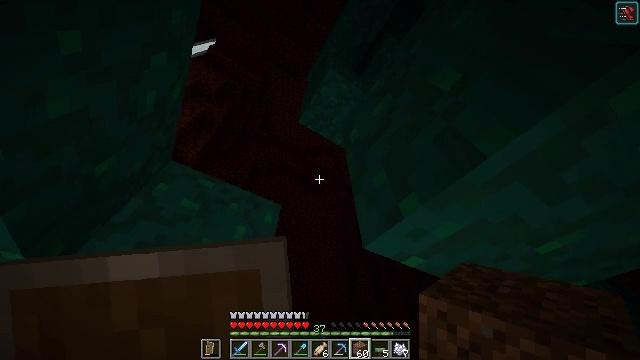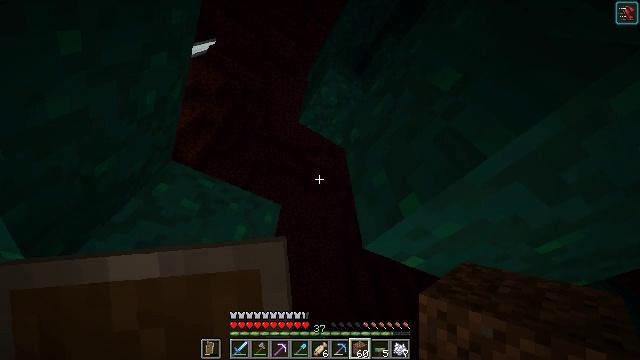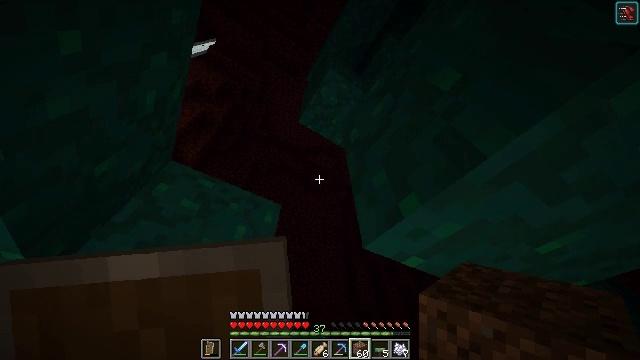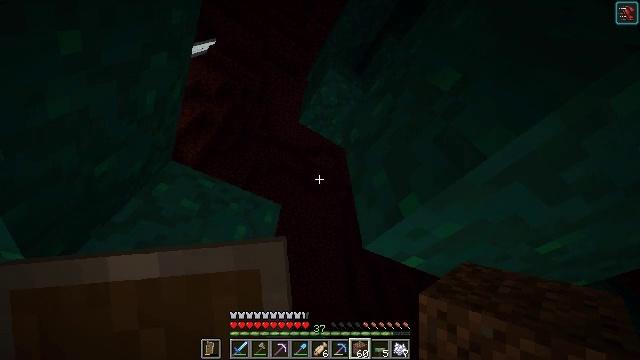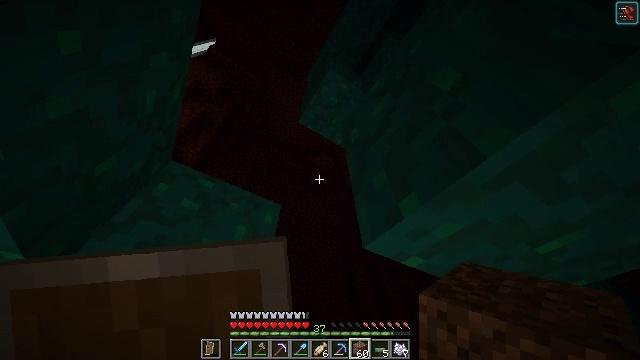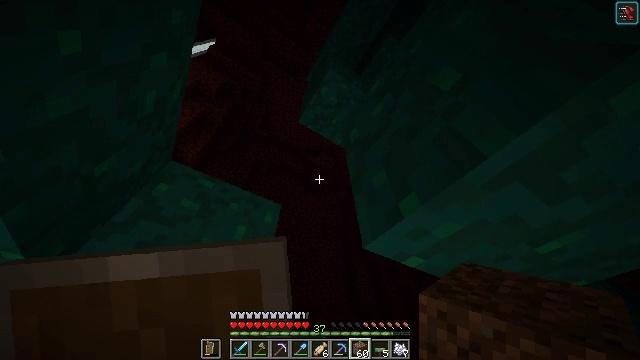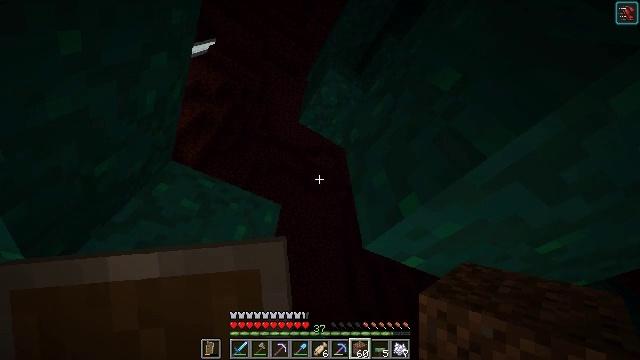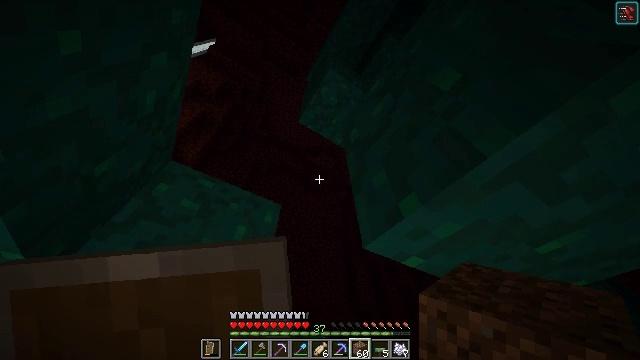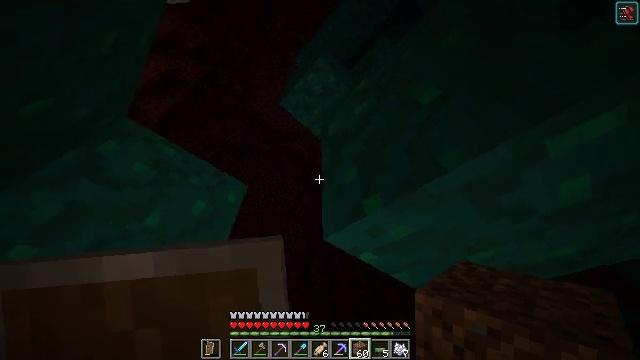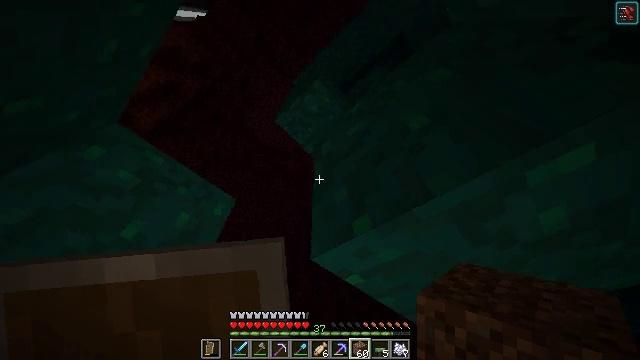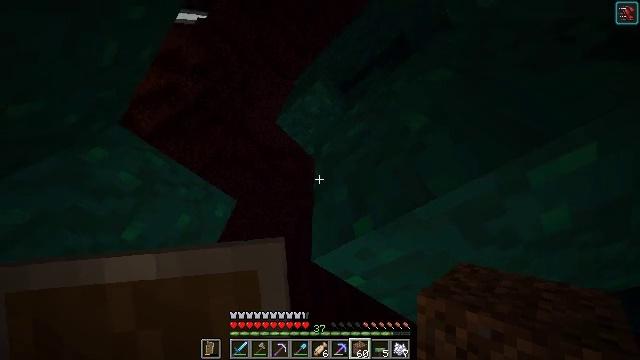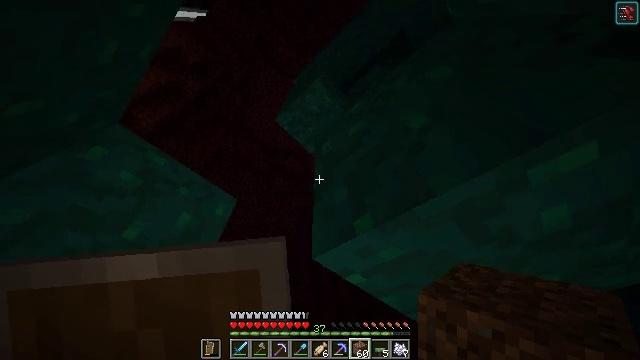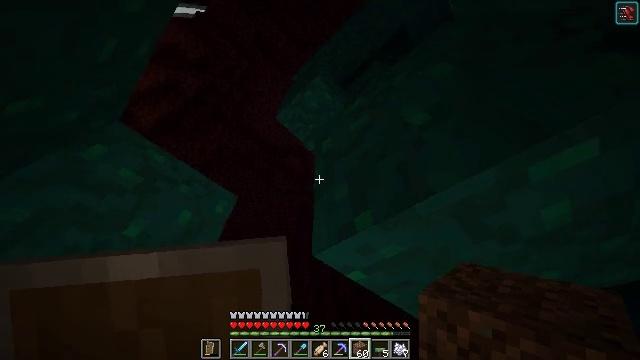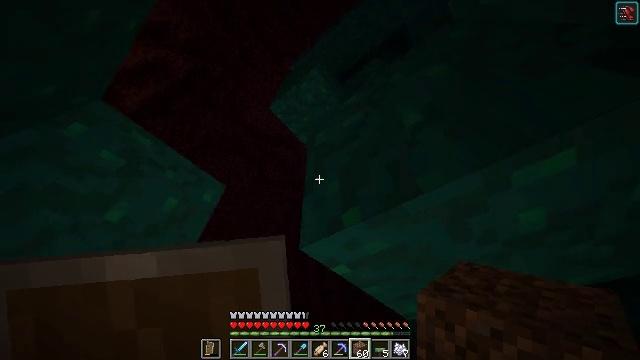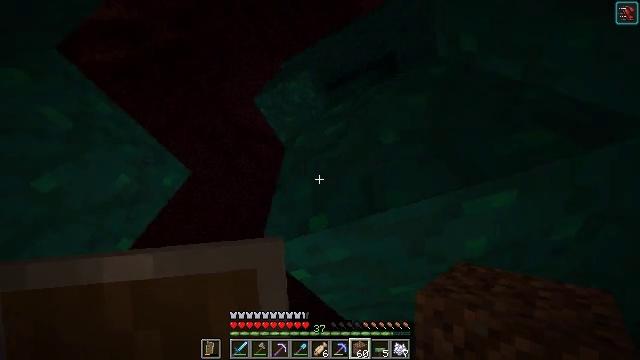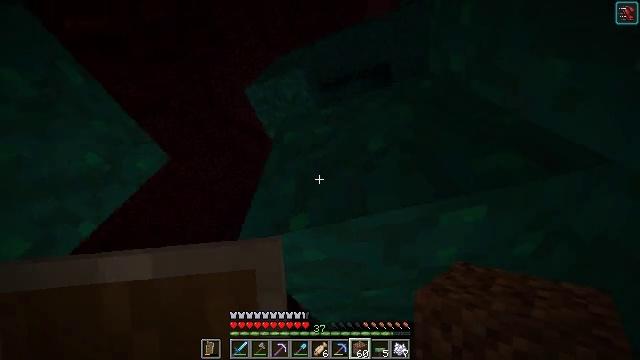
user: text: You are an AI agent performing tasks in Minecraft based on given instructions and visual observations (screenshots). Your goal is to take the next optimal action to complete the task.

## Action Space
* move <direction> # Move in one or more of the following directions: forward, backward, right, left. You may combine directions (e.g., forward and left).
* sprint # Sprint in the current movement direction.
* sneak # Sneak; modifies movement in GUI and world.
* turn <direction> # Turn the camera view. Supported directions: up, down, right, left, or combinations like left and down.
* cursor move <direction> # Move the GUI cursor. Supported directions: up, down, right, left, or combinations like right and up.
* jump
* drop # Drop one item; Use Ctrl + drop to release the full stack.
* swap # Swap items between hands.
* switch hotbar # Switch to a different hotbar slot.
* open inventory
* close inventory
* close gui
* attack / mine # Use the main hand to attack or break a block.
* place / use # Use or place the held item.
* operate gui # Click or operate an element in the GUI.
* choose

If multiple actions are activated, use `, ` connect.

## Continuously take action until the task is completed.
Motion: motion action
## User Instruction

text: Attack the warped wart block to obtain it.
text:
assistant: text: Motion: no_op
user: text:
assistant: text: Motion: no_op
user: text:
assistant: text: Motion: no_op
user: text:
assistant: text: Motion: no_op
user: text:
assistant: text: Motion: no_op
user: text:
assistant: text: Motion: no_op
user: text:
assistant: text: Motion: no_op
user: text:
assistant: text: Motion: turn right and down
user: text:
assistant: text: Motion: turn right and up
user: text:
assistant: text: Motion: no_op
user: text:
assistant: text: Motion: no_op
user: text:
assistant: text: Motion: no_op
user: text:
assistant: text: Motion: turn right and down
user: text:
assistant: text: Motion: turn right and up
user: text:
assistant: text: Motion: turn right
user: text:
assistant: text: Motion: turn right and down
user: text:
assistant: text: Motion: turn right, attack / mine
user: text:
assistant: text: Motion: attack / mine
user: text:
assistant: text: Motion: attack / mine
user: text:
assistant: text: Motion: attack / mine
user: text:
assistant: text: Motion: attack / mine
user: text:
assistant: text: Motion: attack / mine
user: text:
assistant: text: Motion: attack / mine
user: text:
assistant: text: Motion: attack / mine
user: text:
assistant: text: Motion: turn right, attack / mine
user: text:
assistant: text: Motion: turn right and up, attack / mine
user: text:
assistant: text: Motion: turn up, attack / mine
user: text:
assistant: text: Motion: attack / mine
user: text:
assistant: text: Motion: attack / mine
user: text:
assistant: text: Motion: turn down, attack / mine